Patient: sex M, age 68
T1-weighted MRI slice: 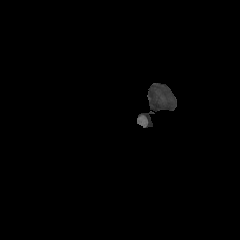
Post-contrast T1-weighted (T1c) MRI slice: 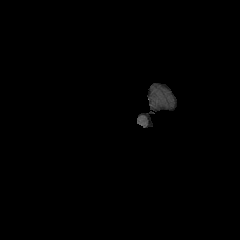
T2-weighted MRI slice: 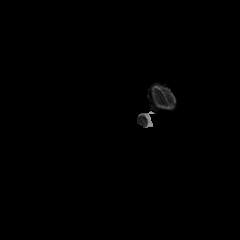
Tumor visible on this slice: no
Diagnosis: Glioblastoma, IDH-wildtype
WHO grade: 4